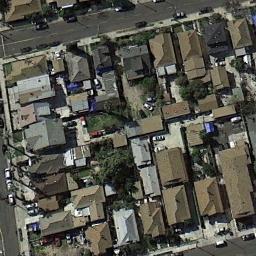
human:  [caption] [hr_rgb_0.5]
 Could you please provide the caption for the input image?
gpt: There are many roads and neatly arranged houses and trees and many vehicles in densely populated areas .

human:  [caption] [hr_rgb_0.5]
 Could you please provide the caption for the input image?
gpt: A dense residential area with lots of houses next to each other is surrounded by some roads .

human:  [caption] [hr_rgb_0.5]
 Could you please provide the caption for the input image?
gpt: The dense residential is next to the road with some cars .

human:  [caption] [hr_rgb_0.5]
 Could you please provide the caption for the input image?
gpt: There are a lot of trees in the residential area and a road nearby .

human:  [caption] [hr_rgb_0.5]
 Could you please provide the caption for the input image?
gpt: There are many brown buildings on dense residential area .